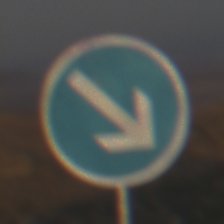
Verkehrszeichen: VorgeschriebeneVorbeifahrtRechts
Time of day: SunriseSunset
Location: Outdoor (Nature)
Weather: PartlyCloudy
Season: NotSpecified
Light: Natural